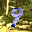
Label: 9